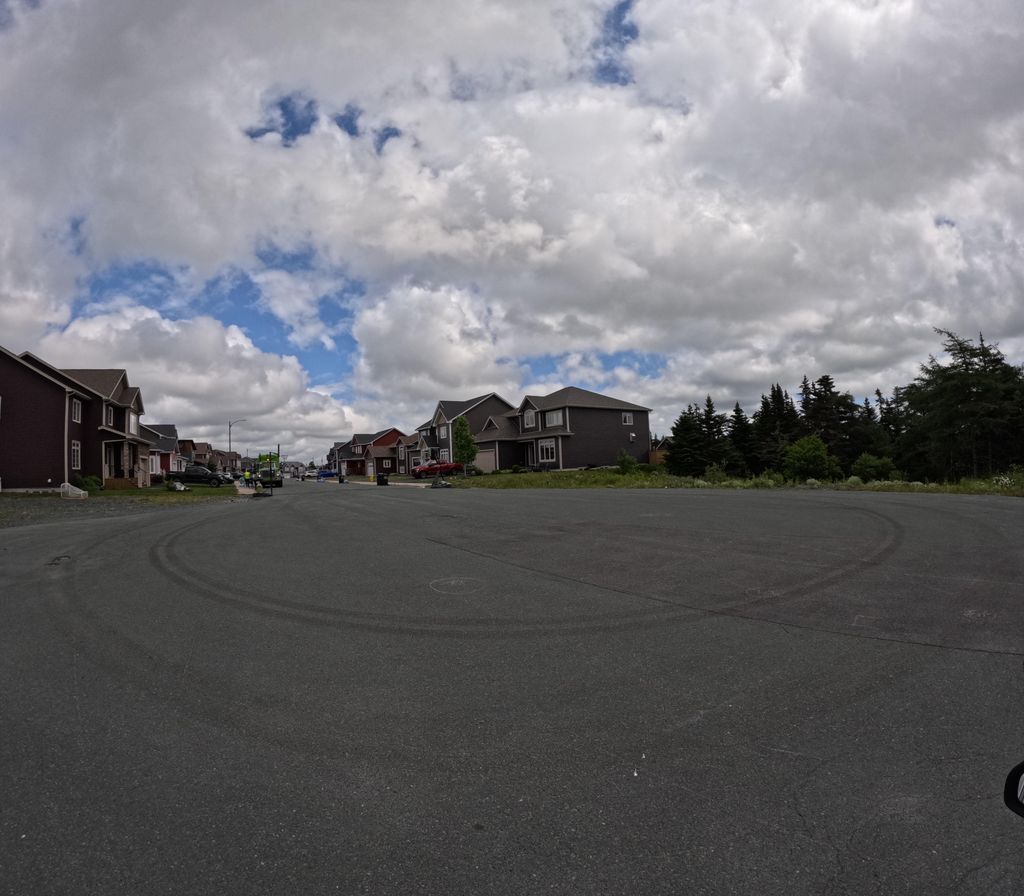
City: st_johns